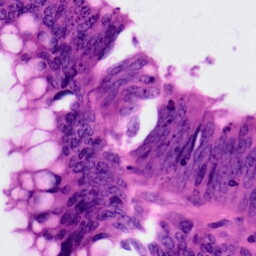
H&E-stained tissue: Colon